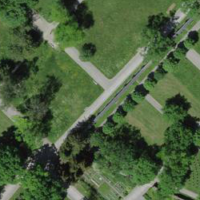
EUNIS habitat code: 53
Species observed at this site:
Allium ursinum
Garrulus glandarius
Macaroeris nidicolens
Fringilla coelebs
Neottia ovata
Turdus merula